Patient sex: M
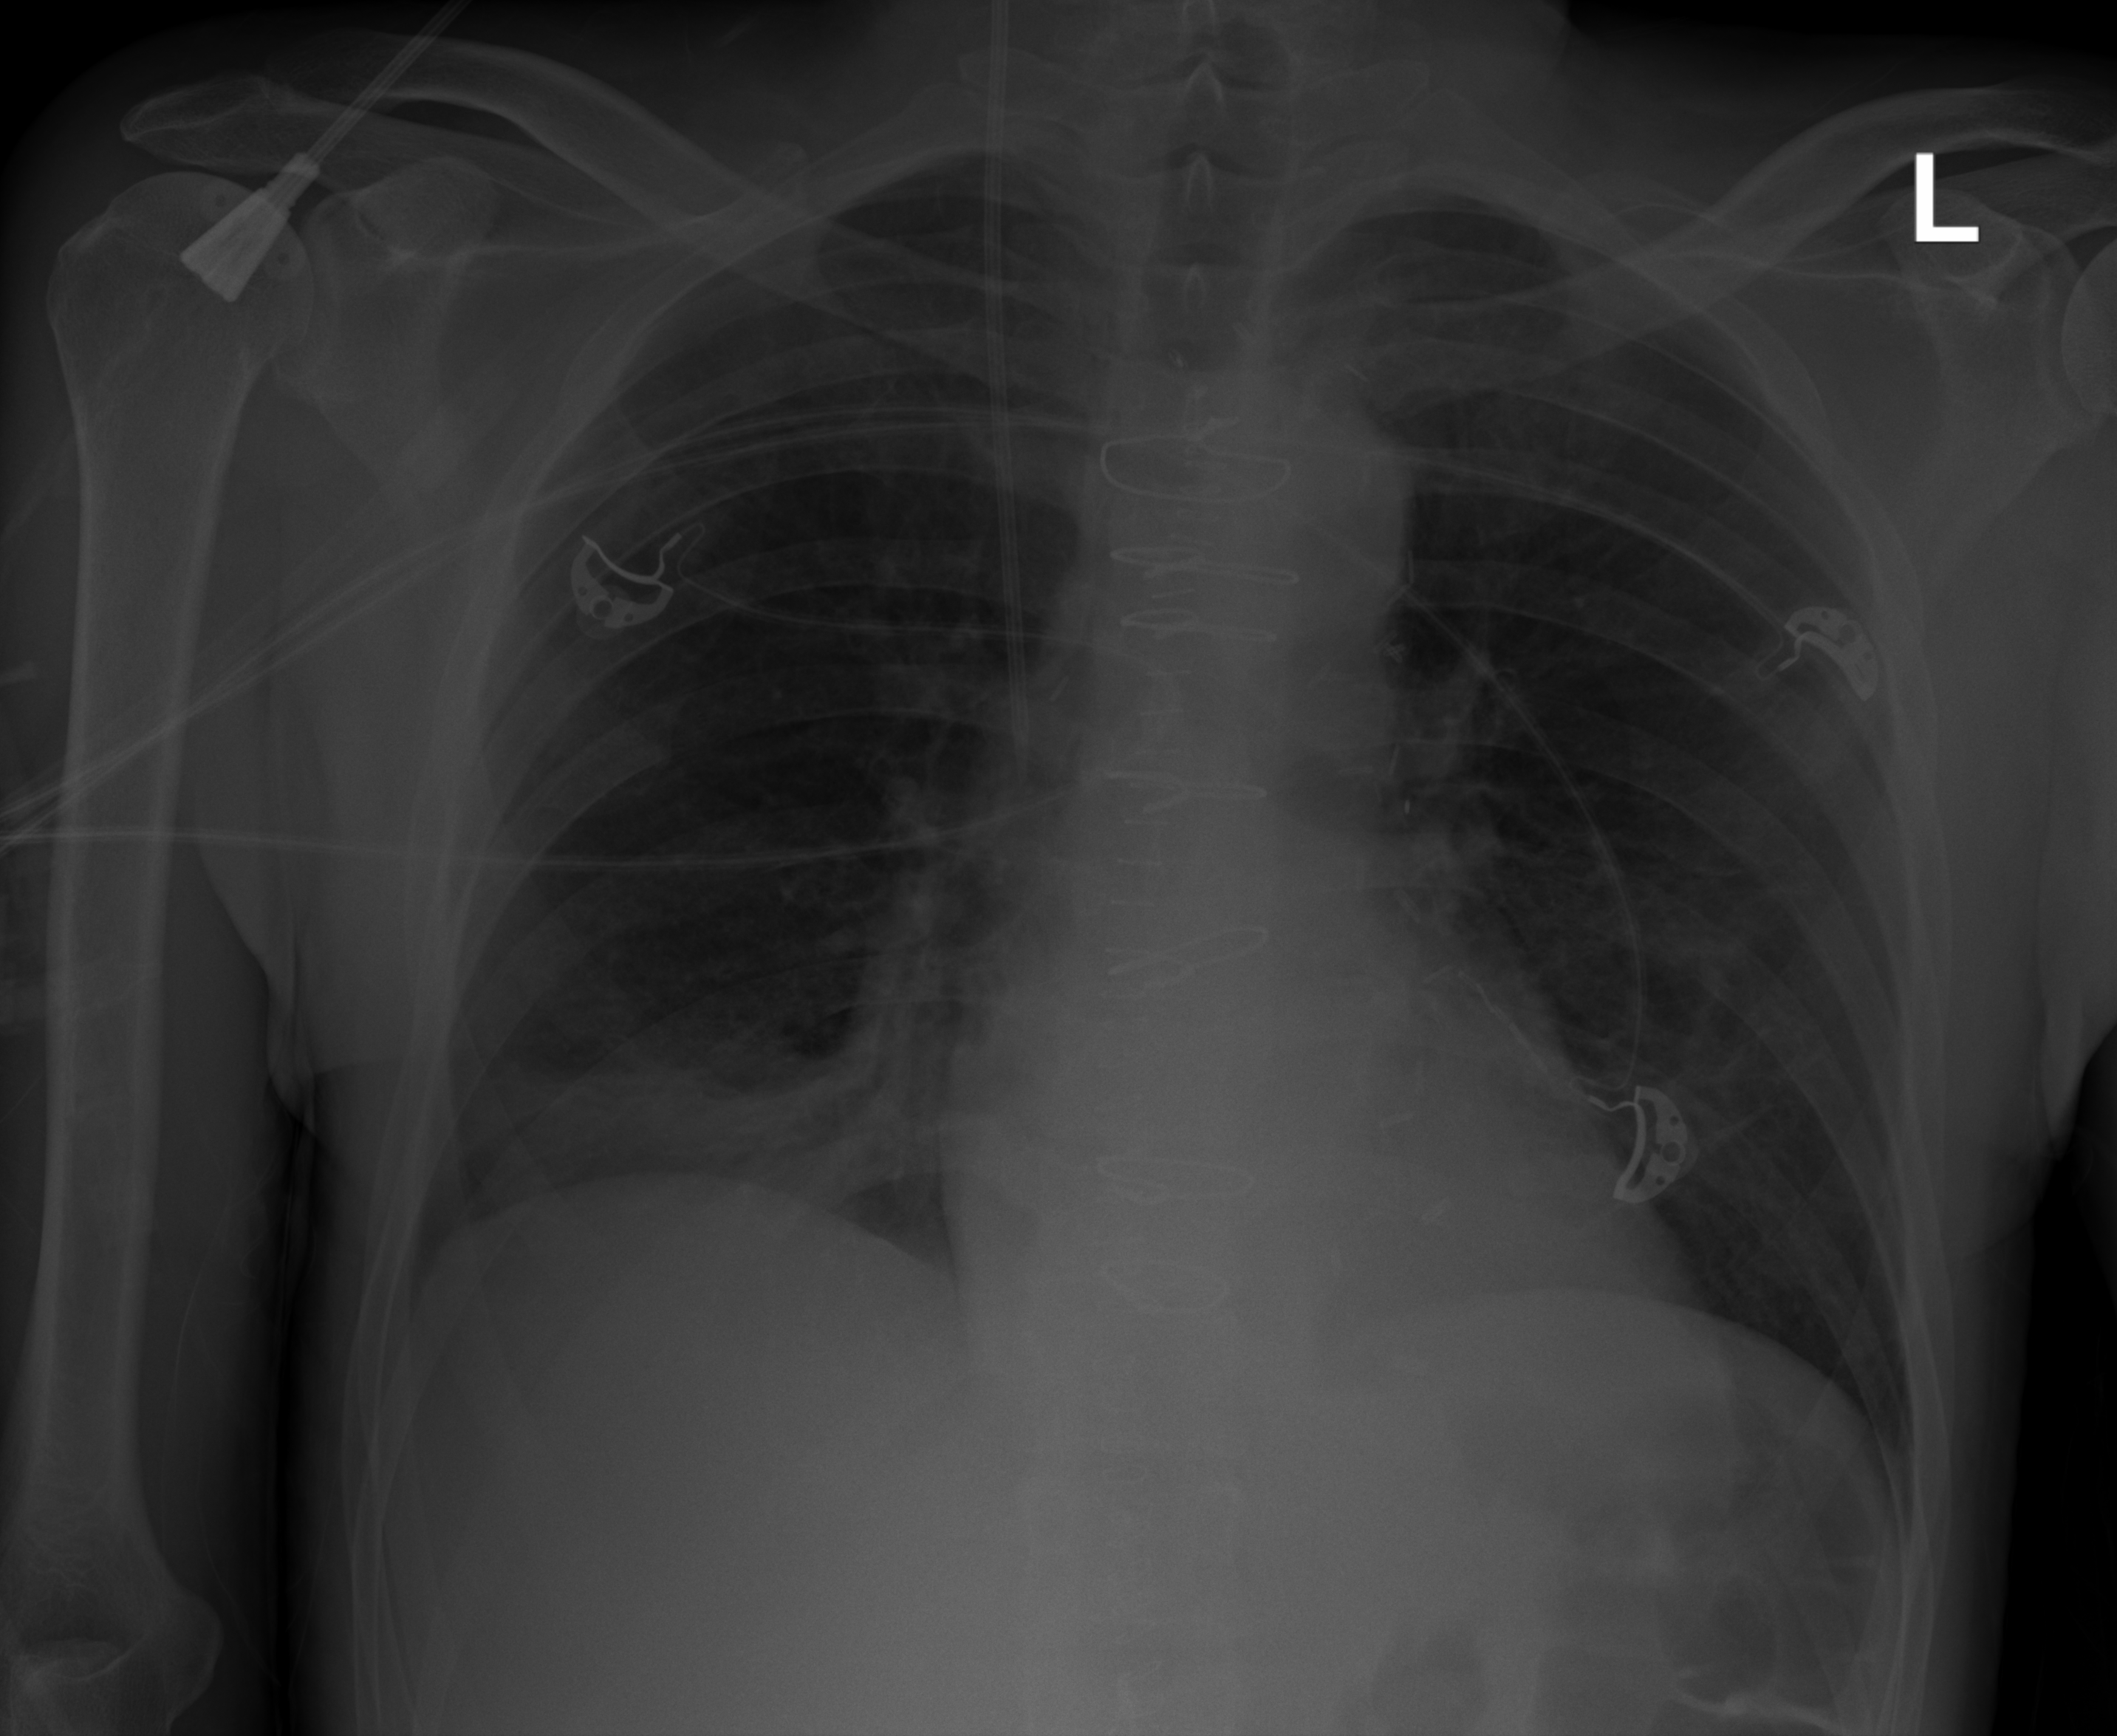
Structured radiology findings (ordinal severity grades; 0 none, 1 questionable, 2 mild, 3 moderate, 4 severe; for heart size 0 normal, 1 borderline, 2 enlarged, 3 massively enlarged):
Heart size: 0
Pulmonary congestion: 0
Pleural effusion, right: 0
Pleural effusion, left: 0
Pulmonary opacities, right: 0
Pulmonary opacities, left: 0
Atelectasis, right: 2
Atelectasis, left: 0